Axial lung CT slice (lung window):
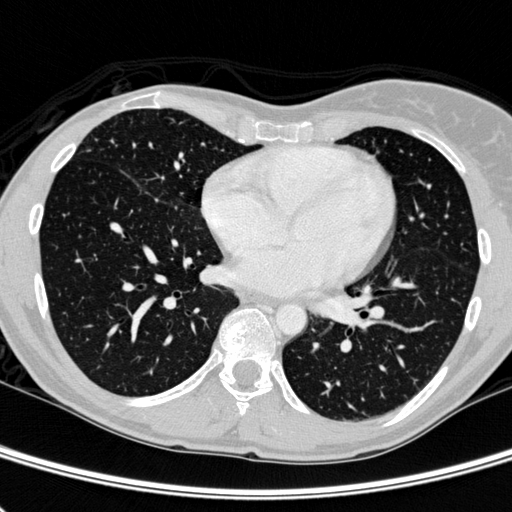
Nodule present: no